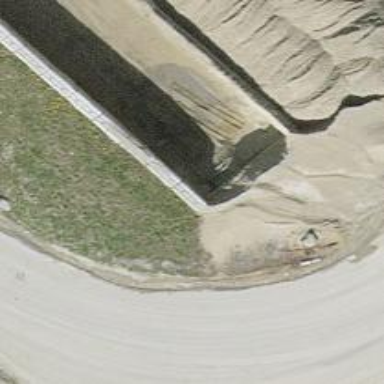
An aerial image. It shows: Retaining wall.